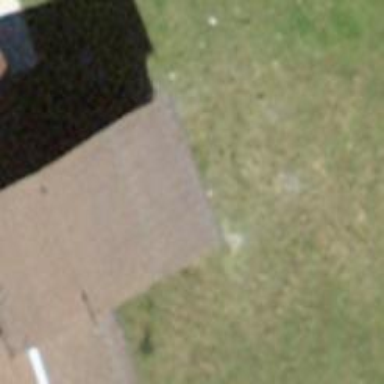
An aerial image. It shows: View of roof of building.